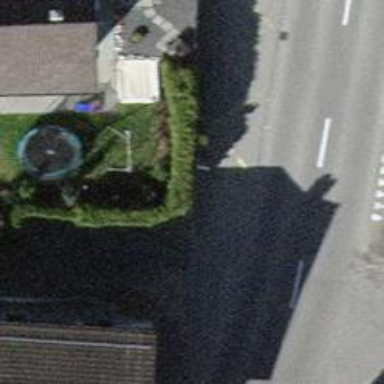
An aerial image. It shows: Post box is visible.